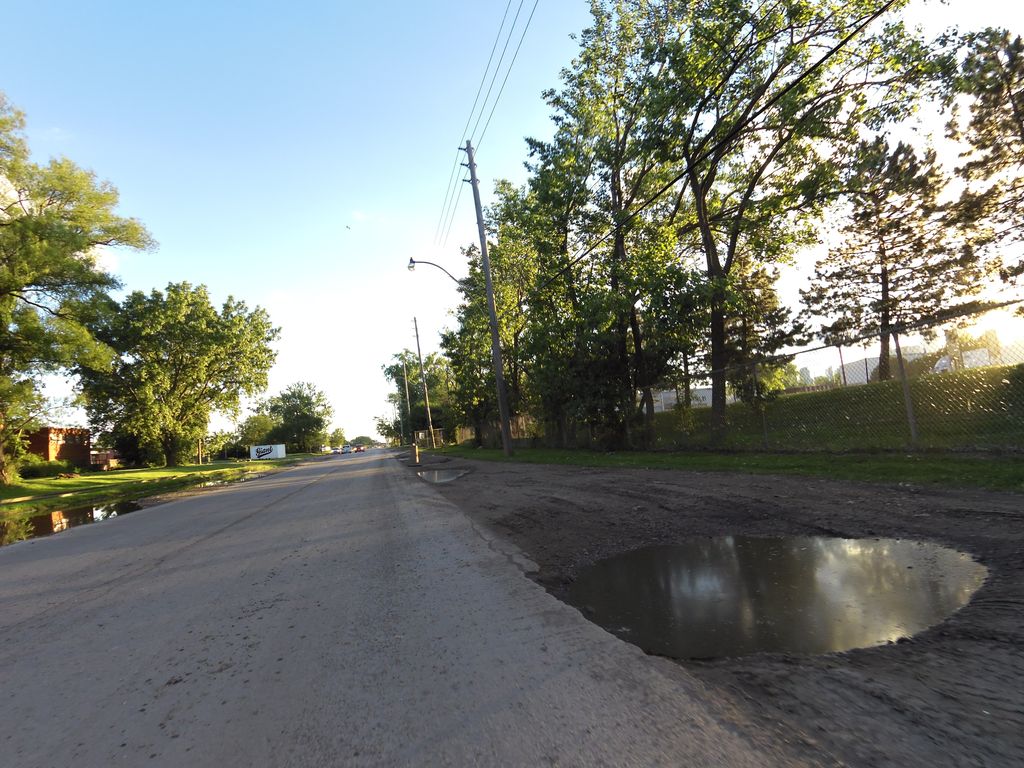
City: toronto